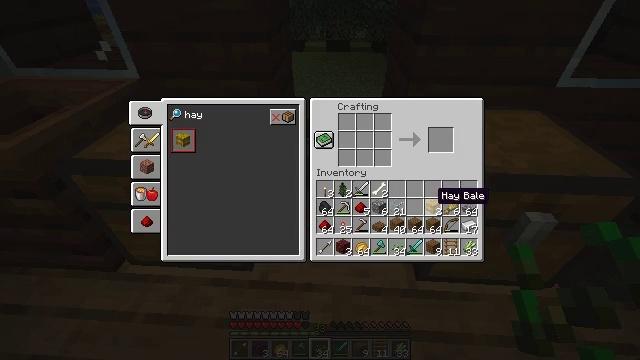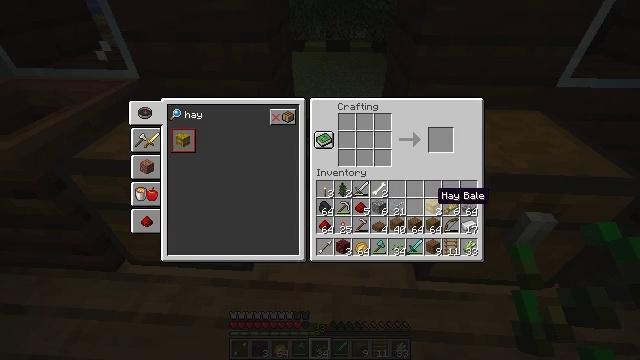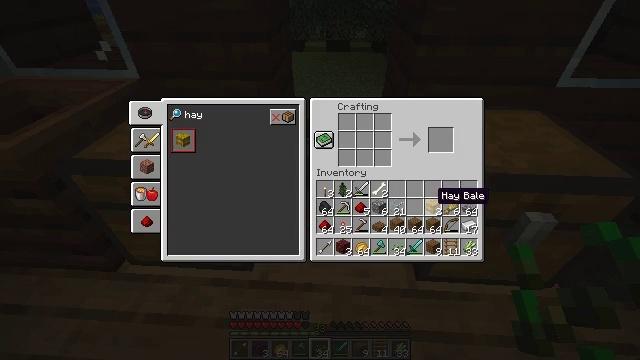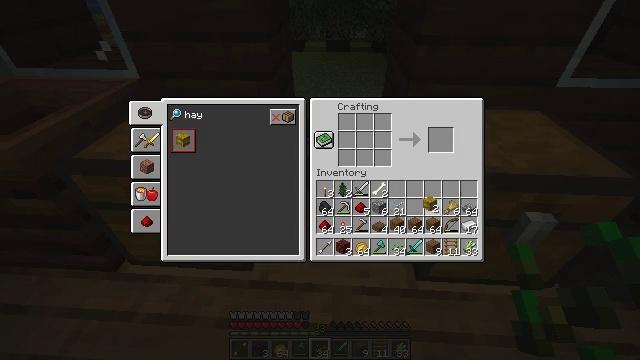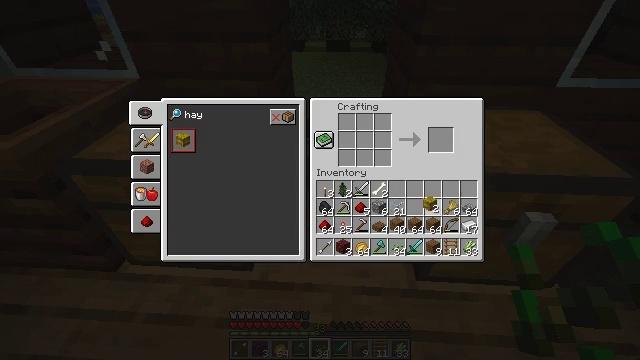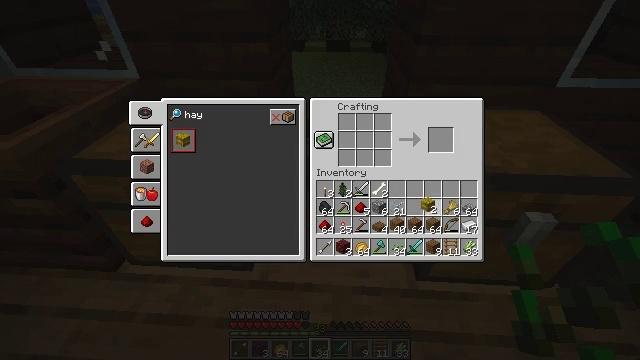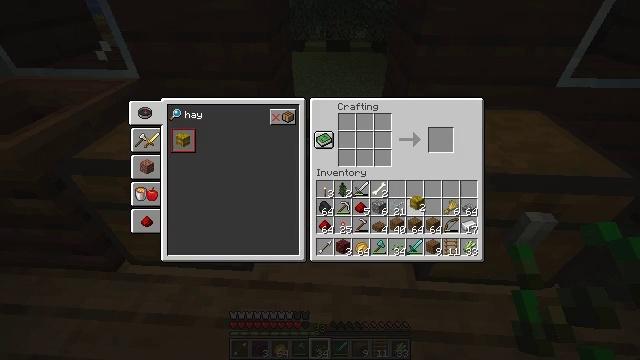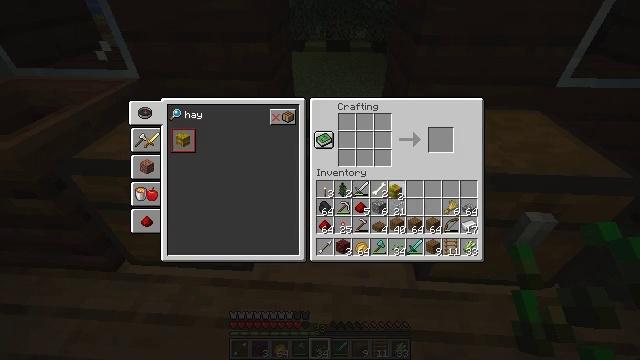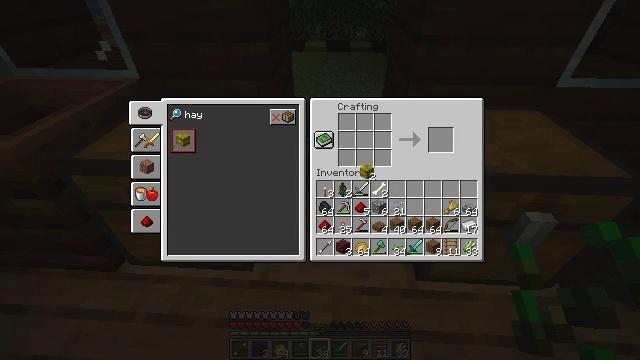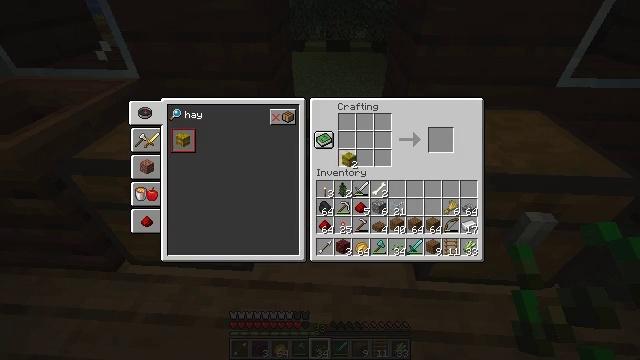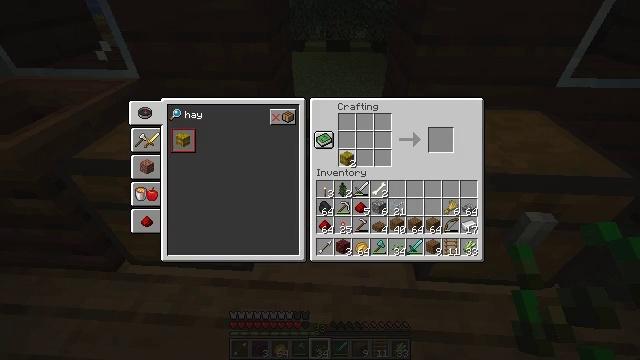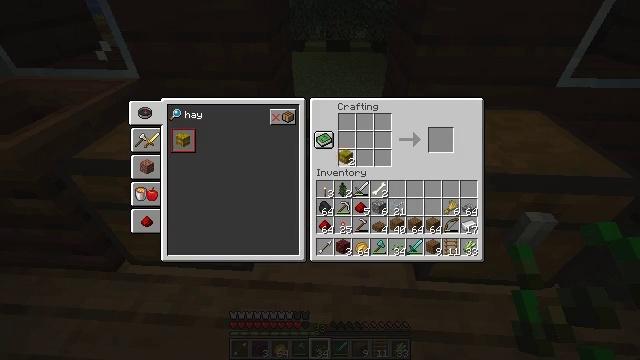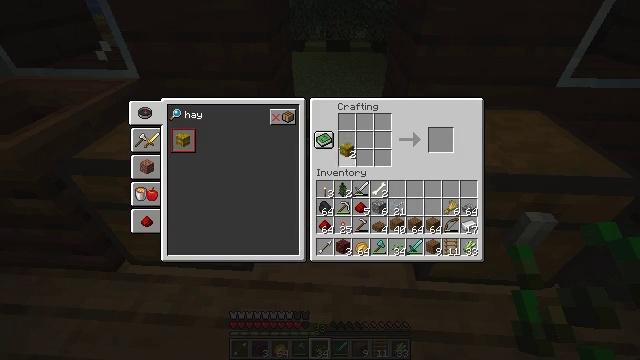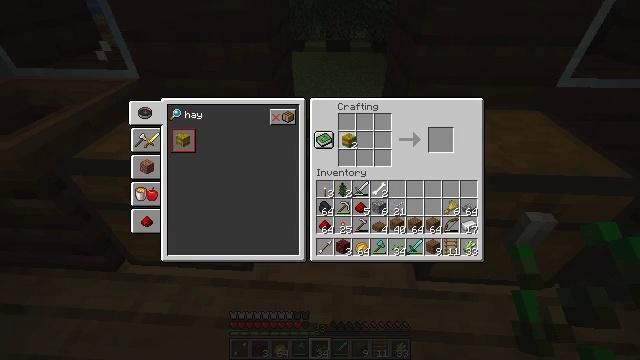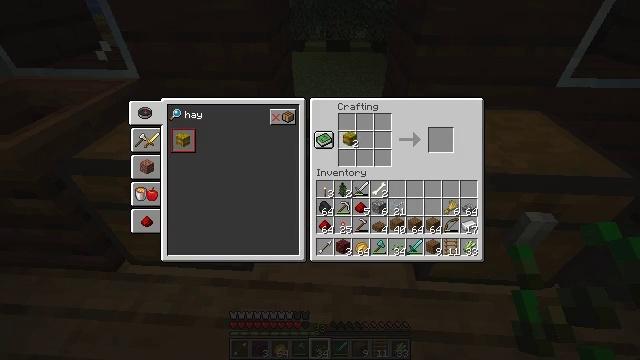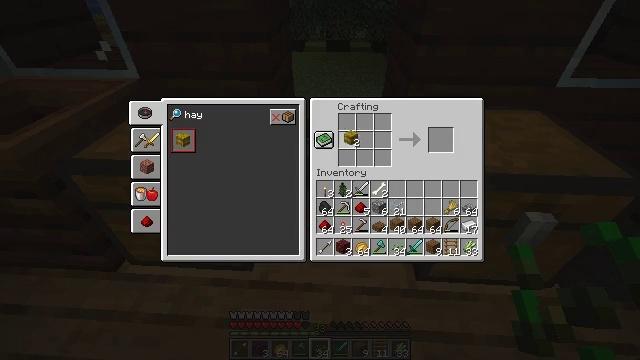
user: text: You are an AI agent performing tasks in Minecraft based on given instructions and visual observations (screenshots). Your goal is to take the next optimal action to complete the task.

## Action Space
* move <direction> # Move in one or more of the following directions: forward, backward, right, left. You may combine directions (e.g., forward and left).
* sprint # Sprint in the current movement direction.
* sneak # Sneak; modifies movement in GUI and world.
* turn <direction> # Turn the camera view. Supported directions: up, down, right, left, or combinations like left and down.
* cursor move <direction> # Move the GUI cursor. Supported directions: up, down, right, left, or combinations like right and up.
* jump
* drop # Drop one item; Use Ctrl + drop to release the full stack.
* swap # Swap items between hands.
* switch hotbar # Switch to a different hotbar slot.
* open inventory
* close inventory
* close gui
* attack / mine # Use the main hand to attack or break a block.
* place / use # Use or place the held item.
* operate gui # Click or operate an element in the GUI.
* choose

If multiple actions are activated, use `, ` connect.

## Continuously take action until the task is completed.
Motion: motion action
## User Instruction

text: Craft the target.
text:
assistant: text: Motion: no_op
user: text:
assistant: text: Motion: no_op
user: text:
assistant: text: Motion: operate gui
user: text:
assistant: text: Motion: operate gui
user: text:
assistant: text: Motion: no_op
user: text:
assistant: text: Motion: cursor move left
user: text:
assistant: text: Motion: cursor move left and up
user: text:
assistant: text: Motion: cursor move left and up
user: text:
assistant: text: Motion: cursor move left and up
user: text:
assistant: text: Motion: no_op
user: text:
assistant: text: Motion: no_op
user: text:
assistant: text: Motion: cursor move up
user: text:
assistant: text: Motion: cursor move up
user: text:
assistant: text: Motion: no_op
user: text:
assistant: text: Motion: no_op
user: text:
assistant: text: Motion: no_op
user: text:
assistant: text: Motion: no_op
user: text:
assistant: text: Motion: no_op
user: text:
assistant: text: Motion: no_op
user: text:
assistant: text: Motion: no_op
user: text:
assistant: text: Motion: no_op
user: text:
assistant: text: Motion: no_op
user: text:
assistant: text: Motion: operate gui
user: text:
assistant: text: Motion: operate gui
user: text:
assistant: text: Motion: operate gui
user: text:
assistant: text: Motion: no_op
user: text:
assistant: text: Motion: no_op
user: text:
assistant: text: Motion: no_op
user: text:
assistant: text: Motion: no_op
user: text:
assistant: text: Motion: cursor move down